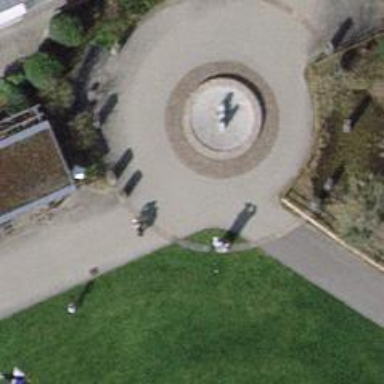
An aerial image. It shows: Fountain.